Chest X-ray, PA view. Patient: 59 years old, sex M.
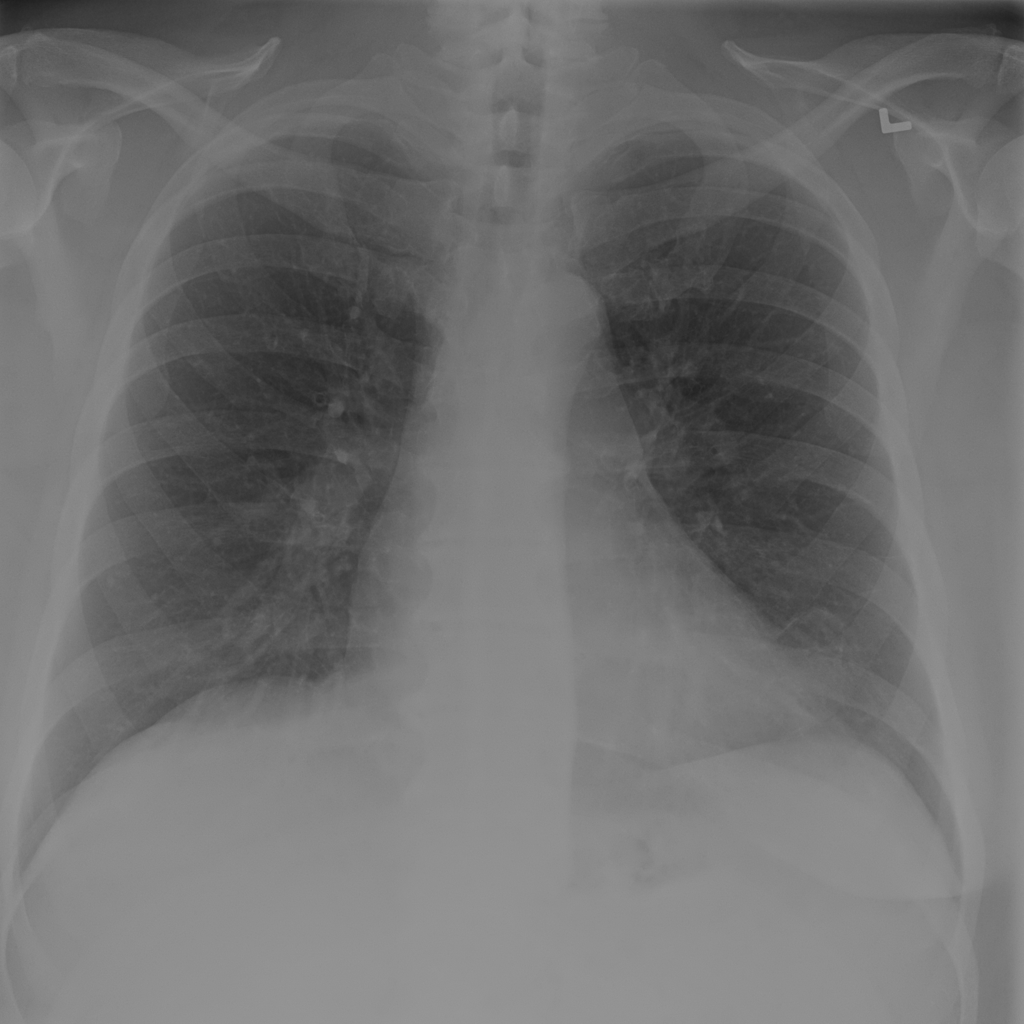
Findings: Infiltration